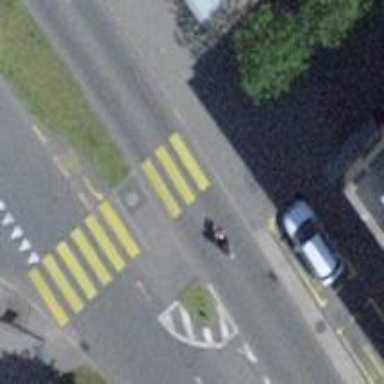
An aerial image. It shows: Asphalt footway on traffic island.